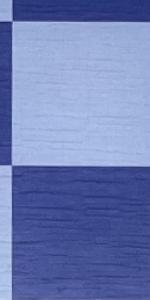
Label: Empty